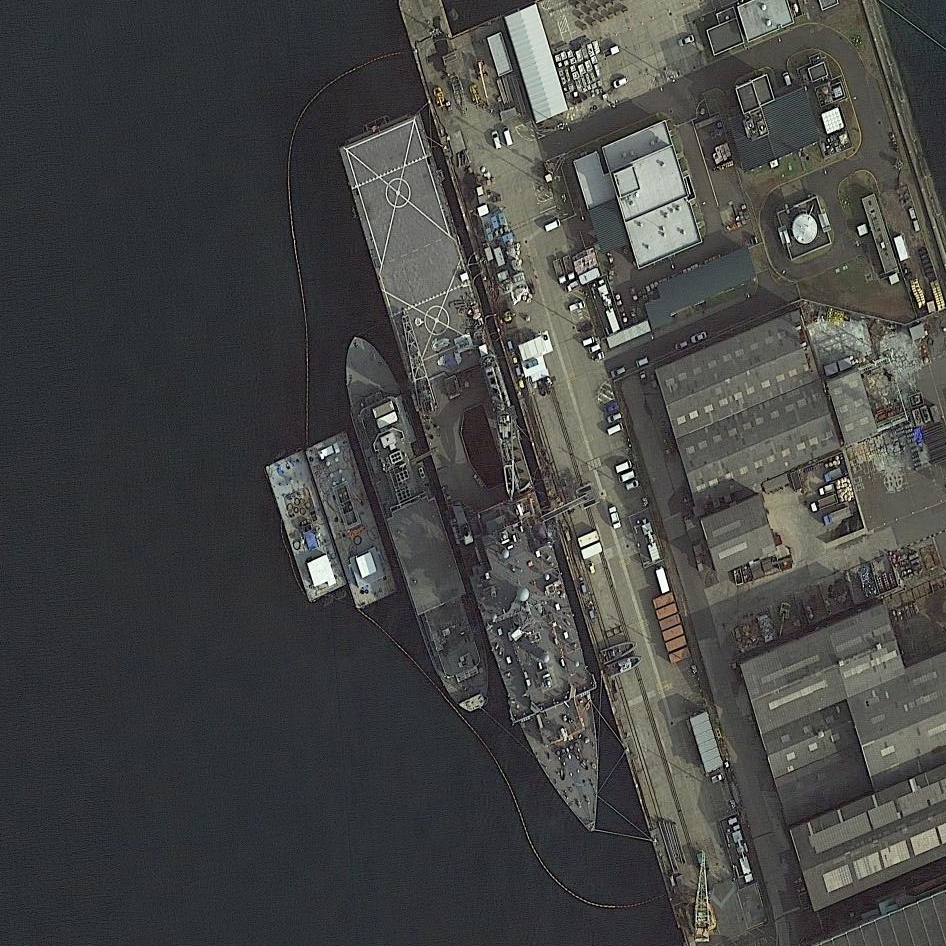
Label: Whitby_Island-class_dock_landing_ship